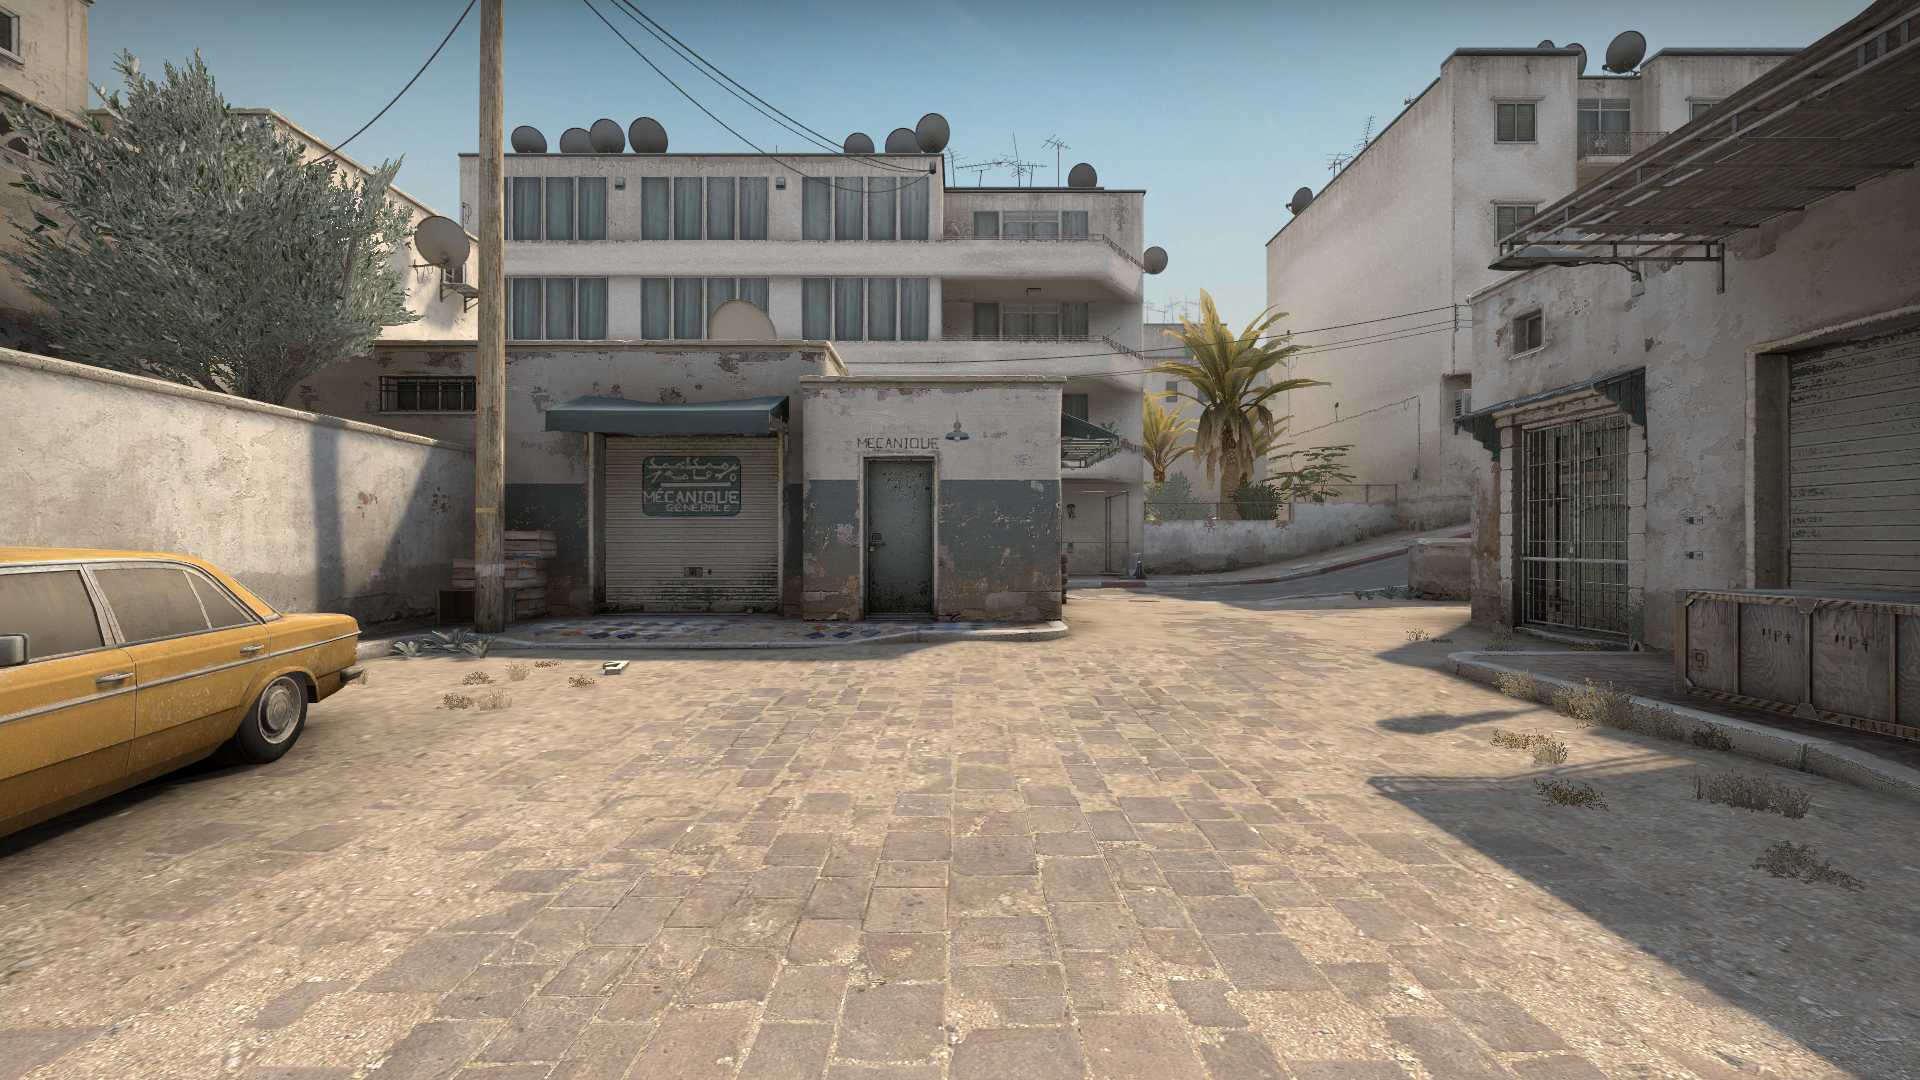
Map: de_dust2